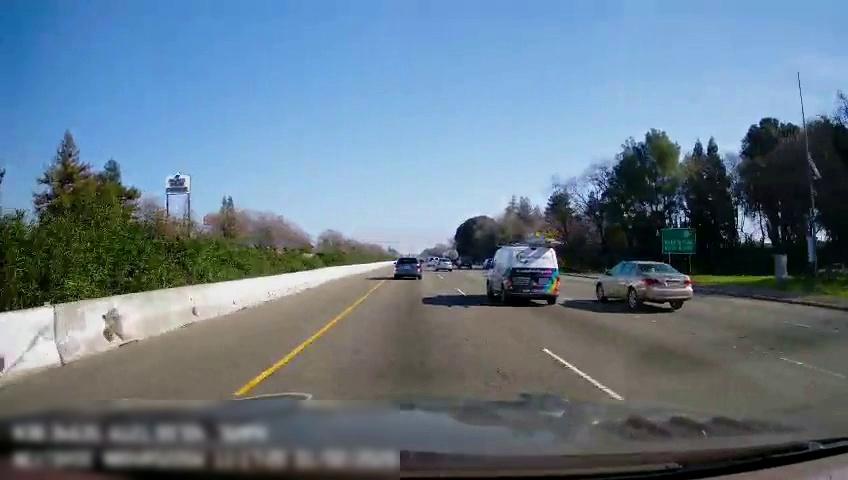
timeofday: Day
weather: Sunny
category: Drivable Space
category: Vehicles | Car
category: Vehicles | Car
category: Vehicles | Car
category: Vehicles | Van
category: Vehicles | Car
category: Vehicles | Car
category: Vehicles | Truck
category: Lanes | Current Lane
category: Lanes | Current Lane
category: Lanes | Alternate Lane
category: Lanes | Alternate Lane
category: Traffic | Signs